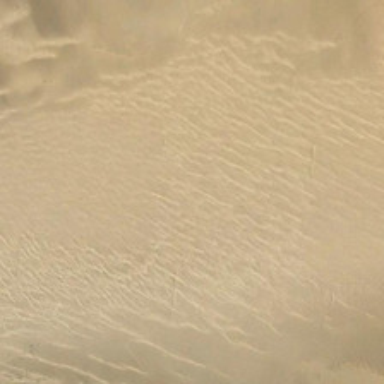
Many yellow sands form a piece of desert .